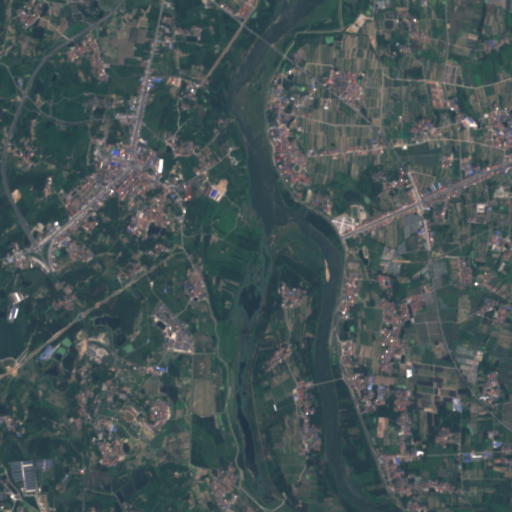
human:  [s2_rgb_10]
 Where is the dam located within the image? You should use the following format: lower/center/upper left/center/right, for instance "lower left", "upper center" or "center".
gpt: The dam is located in the lower left of the image.
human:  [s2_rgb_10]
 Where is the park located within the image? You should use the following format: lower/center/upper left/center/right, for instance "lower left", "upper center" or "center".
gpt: The park is located in the left of the image.
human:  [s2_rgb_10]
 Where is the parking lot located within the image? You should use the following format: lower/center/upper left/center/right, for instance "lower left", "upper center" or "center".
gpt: The parking lot is located in the lower left of the image.
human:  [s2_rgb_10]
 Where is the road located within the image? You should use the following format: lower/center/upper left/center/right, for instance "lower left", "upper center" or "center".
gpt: There is no road in the image.